Question: I'm running vnc into a server at work. It runs and doesn't crash, and I am able to use the terminal and whatever else, but the mouse stays in a circular 'thinking about it' state and I see the following at the bottom in the taskbar.

Anyone else who uses vnc to access the server sees the same behavior. Does anyone know a possible cause? Can provide more details if required! Just wondering if anyone has seen similar.
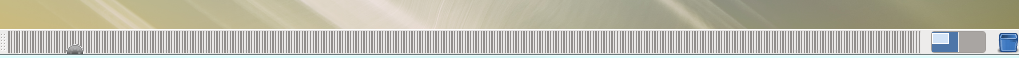
Answer: It appears as if the window list program was the culprit. Somehow it got stuck in a loop opening itself, and when closed, would reload itself almost immediately. Forcing a stop by killing the process(es) and denying a reload, and then rebooting the machine worked for me.
ps -ef | grep wmctrl
kill INSERT_PID_HERE